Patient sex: M
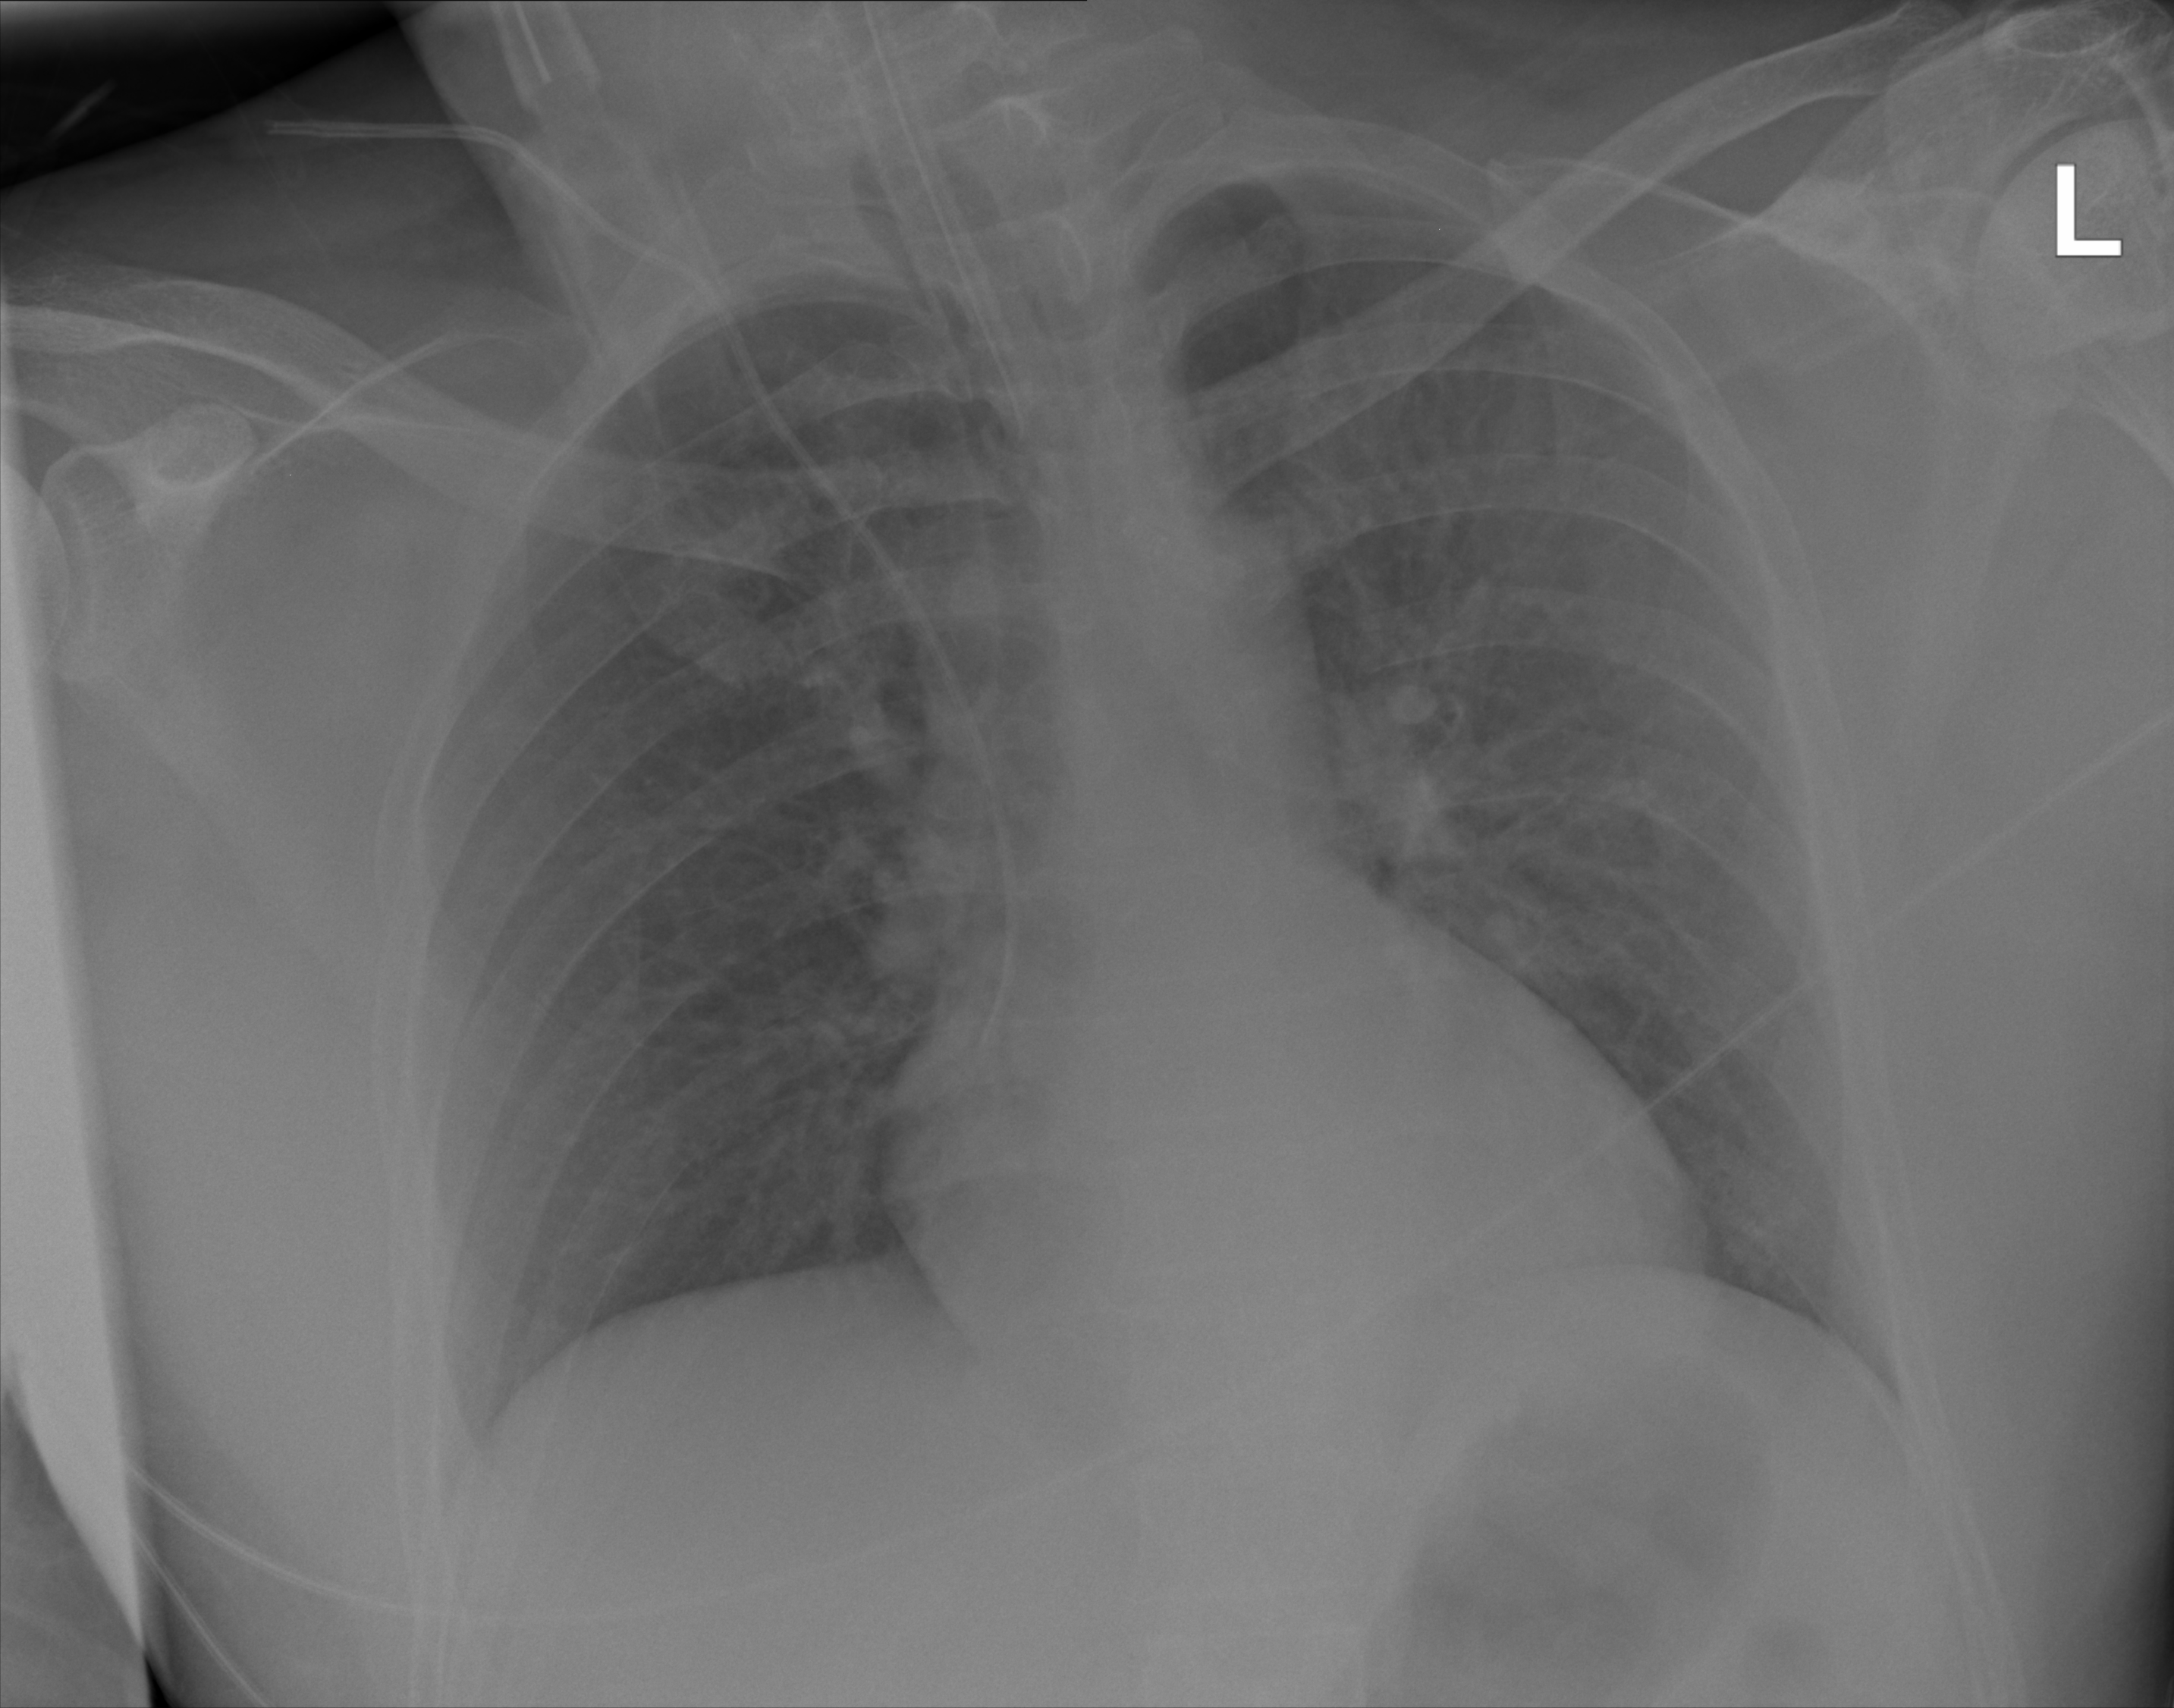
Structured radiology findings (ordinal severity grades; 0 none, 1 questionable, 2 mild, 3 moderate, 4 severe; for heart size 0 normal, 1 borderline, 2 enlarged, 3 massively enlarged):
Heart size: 0
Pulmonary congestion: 1
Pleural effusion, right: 0
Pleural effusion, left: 0
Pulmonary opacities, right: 0
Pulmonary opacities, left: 0
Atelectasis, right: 0
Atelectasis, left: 0